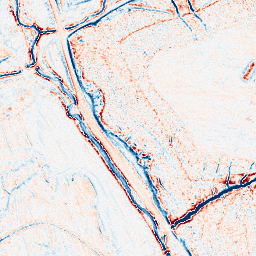
Category: edge_preserving
Decomposition family: anisotropic_diffusion
Decomposition parameters: iterations: 10
kappa: 50
gamma: 0.15
Upsampling method: cubic_catmull_rom
Upsampling parameters: scale: 4
Upsampling scale: 4